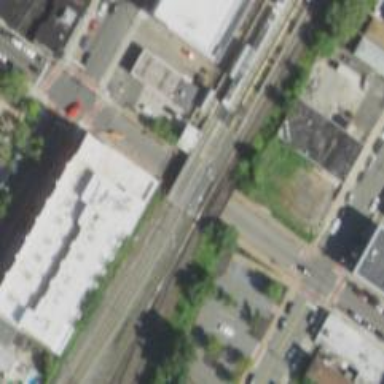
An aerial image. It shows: Light rail bridge with electrified contact line.